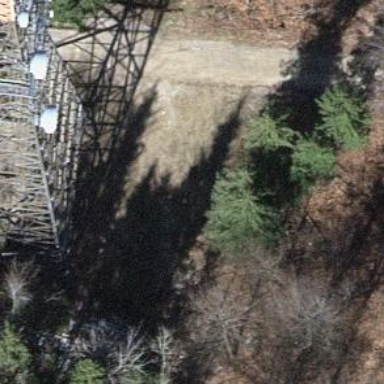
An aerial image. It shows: Mast tower used for communication.